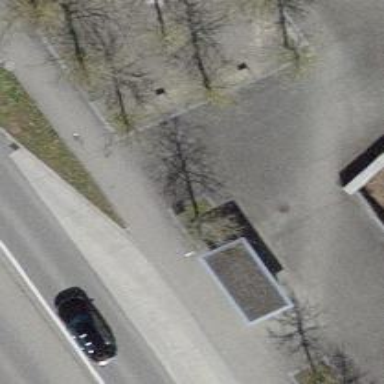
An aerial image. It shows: Platform with shelter for public transport.